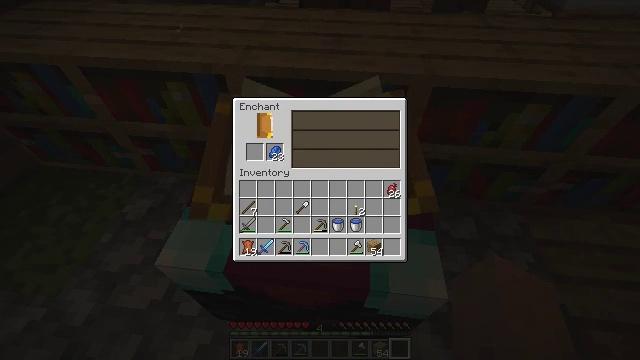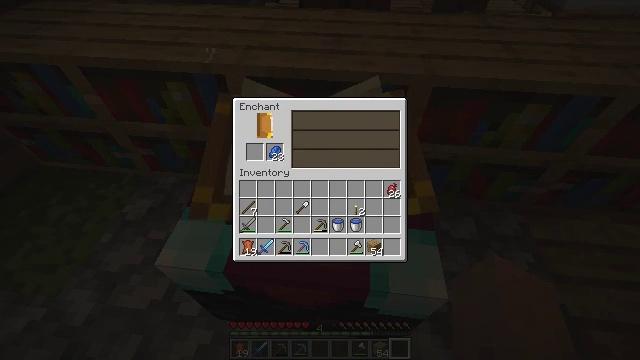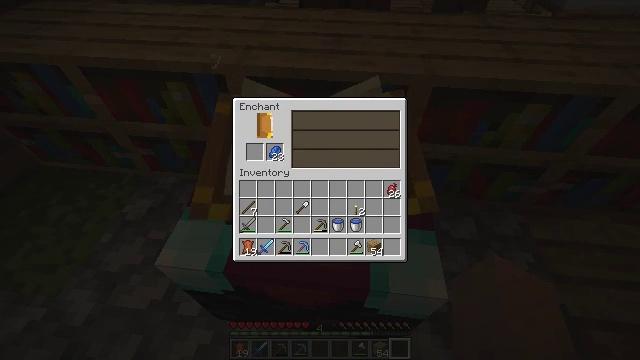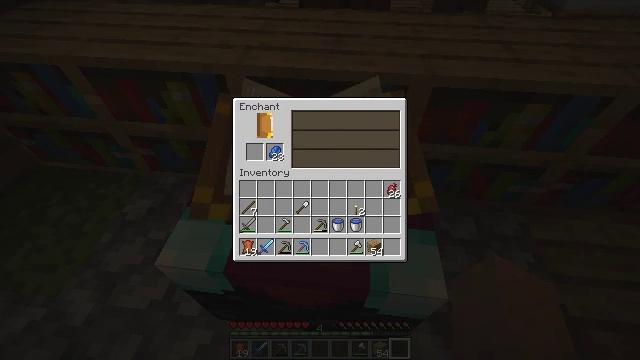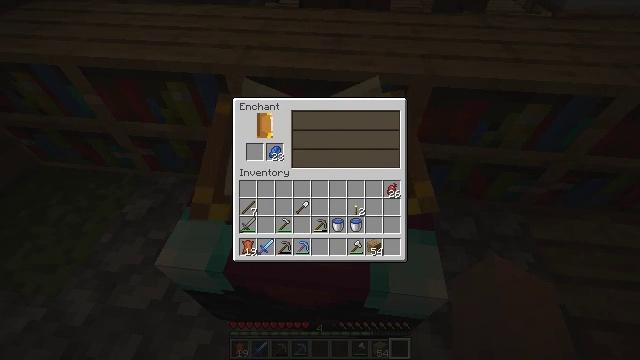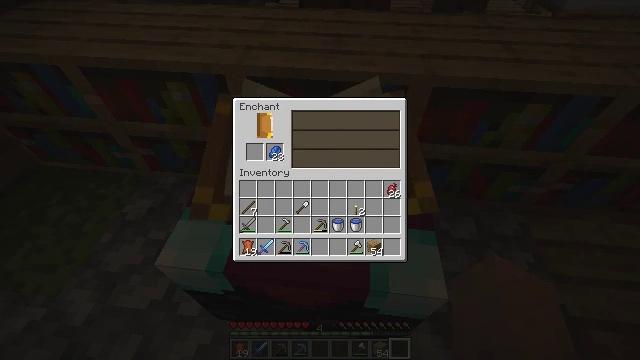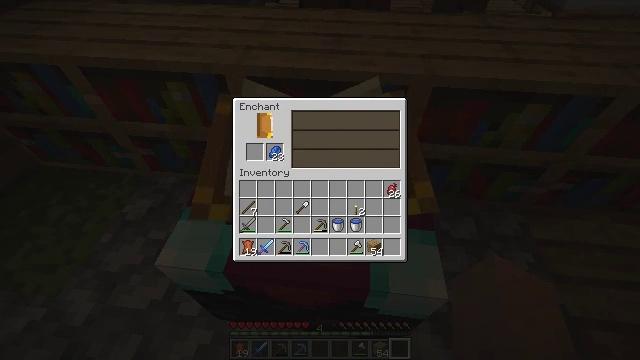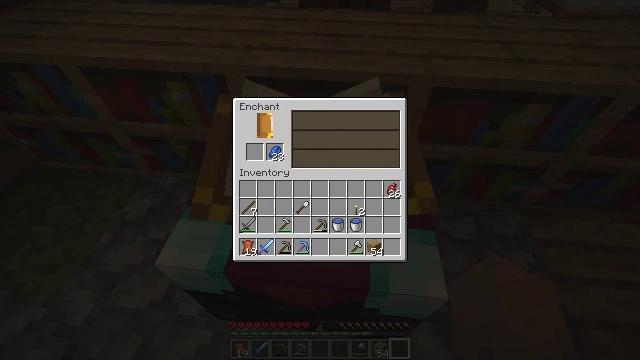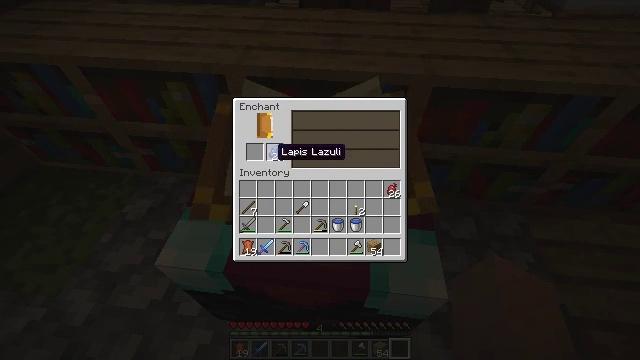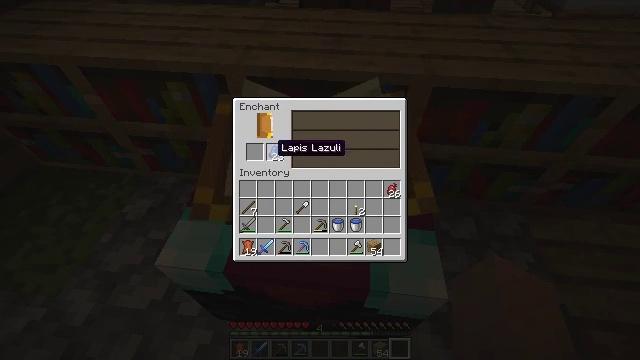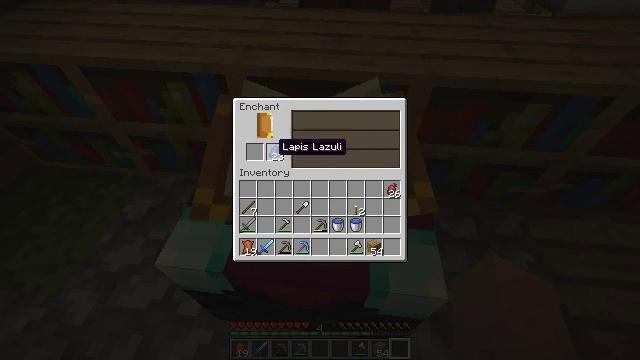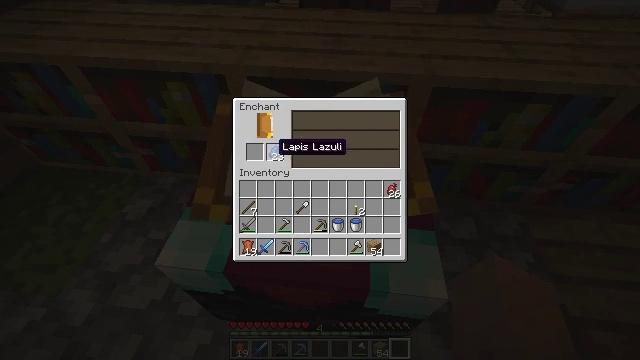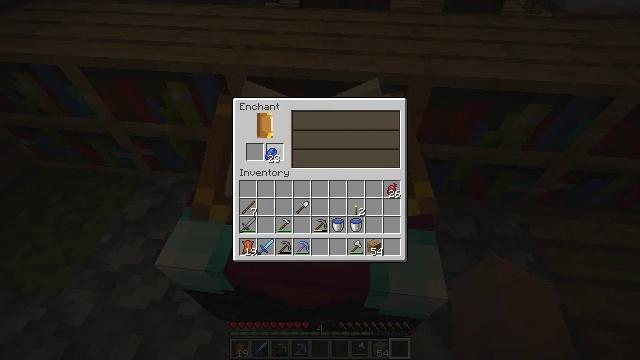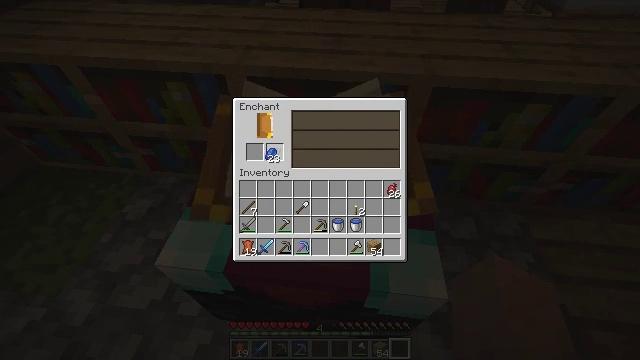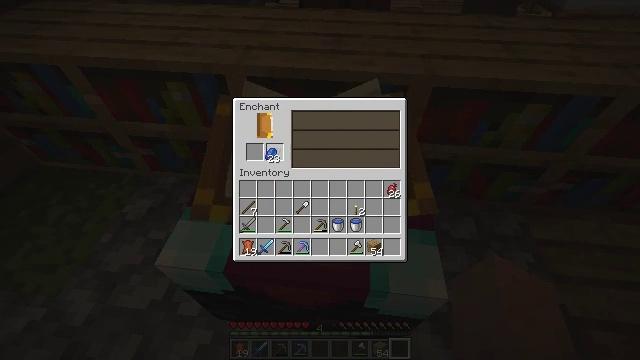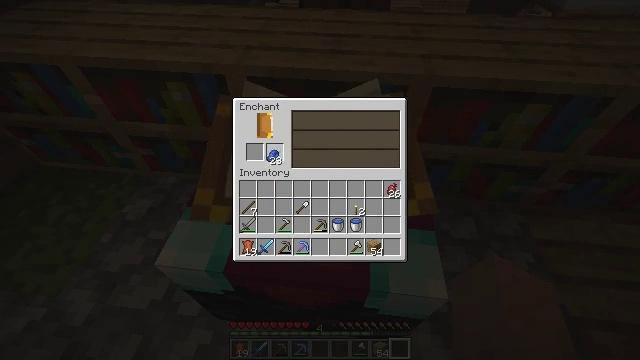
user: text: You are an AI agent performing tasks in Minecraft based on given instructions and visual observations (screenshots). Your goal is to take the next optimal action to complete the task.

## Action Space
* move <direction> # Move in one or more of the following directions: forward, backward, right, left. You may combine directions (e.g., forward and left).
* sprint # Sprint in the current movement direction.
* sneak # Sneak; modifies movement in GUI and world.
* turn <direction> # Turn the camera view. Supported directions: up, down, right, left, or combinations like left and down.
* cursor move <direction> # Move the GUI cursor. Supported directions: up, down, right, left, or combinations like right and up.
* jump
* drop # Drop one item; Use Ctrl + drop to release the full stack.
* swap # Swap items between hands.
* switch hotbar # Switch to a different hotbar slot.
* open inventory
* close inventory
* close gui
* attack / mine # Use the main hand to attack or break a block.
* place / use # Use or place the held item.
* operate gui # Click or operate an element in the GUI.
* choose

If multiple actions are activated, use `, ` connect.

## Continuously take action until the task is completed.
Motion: motion action
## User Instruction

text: Reclaim bookshelf materials.
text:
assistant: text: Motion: no_op
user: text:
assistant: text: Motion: no_op
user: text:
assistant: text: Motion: no_op
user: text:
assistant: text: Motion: no_op
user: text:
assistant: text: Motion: no_op
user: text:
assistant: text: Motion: no_op
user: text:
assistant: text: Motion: no_op
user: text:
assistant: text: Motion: no_op
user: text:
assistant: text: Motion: no_op
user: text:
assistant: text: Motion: no_op
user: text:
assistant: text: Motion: no_op
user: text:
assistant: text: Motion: operate gui
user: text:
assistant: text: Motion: operate gui
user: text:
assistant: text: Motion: operate gui
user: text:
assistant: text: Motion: no_op
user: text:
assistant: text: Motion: cursor move right and down
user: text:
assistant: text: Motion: cursor move right and down
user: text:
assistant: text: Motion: cursor move down
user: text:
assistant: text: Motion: cursor move right and down
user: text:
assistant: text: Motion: cursor move down
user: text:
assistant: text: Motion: no_op
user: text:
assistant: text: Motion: no_op
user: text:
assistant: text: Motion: no_op
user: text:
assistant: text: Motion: no_op
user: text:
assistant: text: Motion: no_op
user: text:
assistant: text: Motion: no_op
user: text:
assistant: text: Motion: no_op
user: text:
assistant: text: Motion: operate gui
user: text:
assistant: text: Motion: operate gui
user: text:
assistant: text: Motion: operate gui